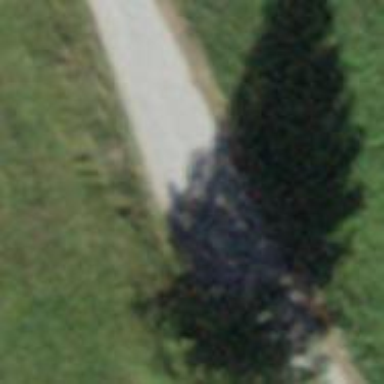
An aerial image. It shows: Unclassified road with grade 1 track type.